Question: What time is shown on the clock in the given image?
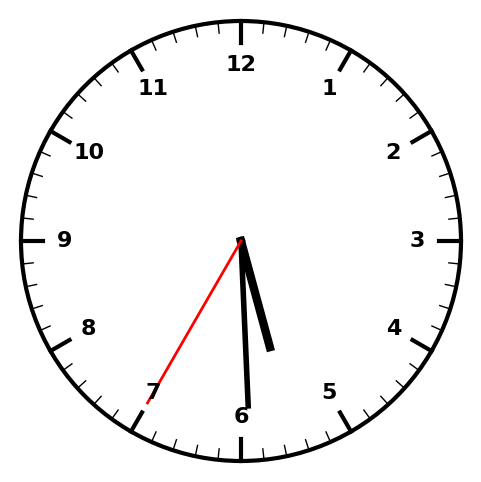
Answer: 05:29:35